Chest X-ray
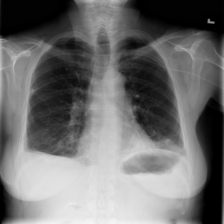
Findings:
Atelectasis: negative
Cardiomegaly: negative
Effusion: negative
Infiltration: negative
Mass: negative
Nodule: negative
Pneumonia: negative
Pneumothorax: negative
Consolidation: negative
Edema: negative
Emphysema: negative
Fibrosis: negative
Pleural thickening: negative
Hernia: negative